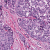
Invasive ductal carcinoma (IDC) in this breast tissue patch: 1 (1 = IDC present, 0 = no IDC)